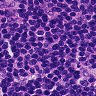
Metastatic tissue present: no